Question: I am using eclipse HELIOS. I am getting the following error message whenever I build my project.

Has anyone else experienced such error? Is it a problem of eclipse or the project? It never occured to me before but for this project its happening. It says 'NullPointerException' but that should not pop up such message.
Please help, its driving me nuts. I need to check in my codes but I cant test them due to this building error.
Let me know if more details is reqd.
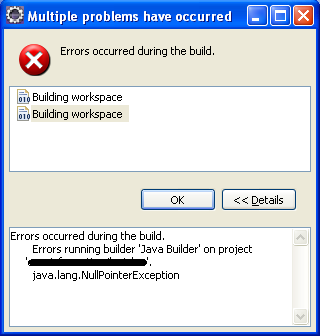
Answer: I found the solution. It was a maven plugin issue. Cleaning up the repository solved it.